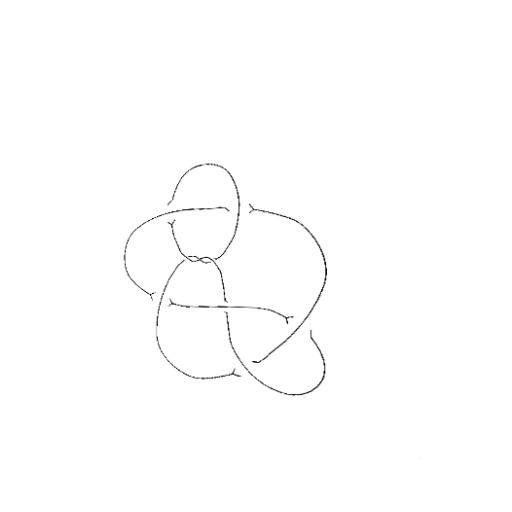
Crossing number: 9